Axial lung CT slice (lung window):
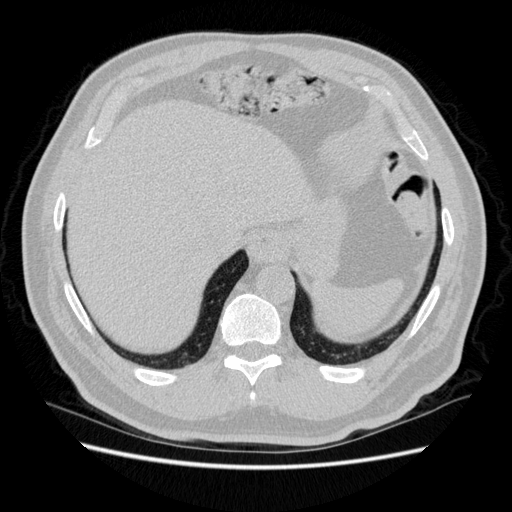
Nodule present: no